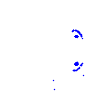
Particle: electron